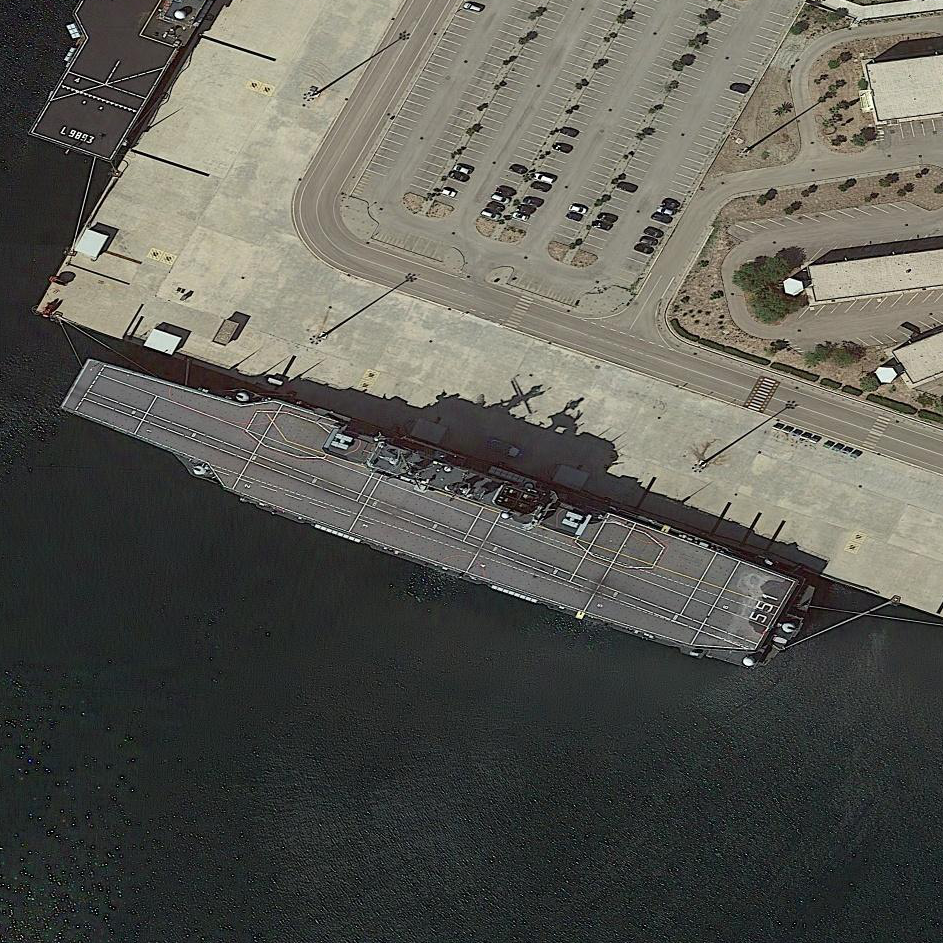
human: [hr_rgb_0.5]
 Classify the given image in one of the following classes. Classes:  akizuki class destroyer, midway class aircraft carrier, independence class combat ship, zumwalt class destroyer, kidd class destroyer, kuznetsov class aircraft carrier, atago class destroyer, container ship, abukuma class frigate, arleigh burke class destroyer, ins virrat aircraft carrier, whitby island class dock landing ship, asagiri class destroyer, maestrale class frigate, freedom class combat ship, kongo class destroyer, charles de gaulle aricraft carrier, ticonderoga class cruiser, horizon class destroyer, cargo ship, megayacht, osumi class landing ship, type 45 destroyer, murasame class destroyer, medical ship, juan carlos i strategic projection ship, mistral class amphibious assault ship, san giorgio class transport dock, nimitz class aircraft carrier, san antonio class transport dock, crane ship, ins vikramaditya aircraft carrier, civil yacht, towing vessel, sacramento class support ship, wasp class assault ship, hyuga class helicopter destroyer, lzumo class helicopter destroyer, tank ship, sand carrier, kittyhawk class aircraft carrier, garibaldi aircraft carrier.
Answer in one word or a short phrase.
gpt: Garibaldi aircraft carrier